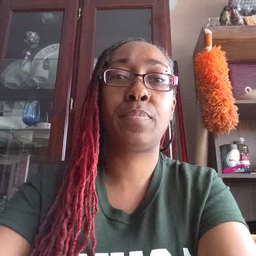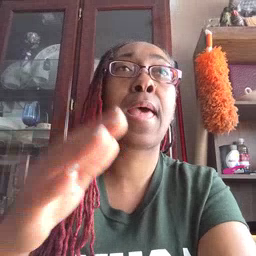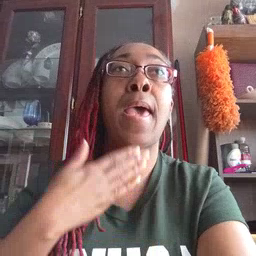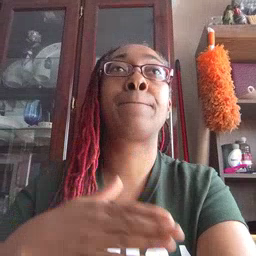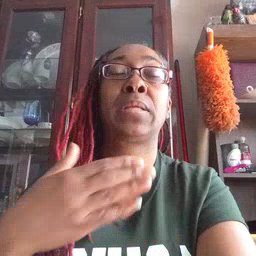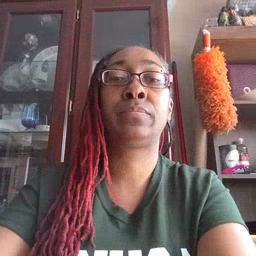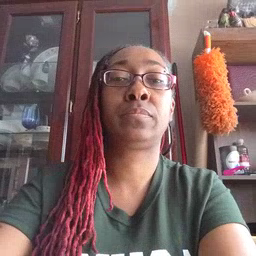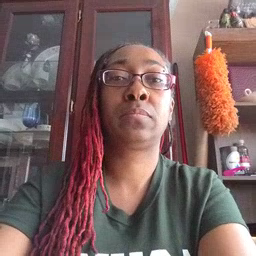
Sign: happy